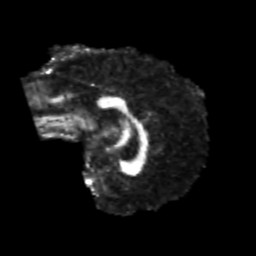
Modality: FA
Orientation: sagittal
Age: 24
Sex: male
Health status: healthy
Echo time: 0.074 s